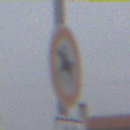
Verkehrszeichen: VerbotReiter
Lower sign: ZeitangabenMitBeschraenkungAufWochentage9
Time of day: Midday
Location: Outdoor (Suburban)
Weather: Overcast
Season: NotSpecified
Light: Natural